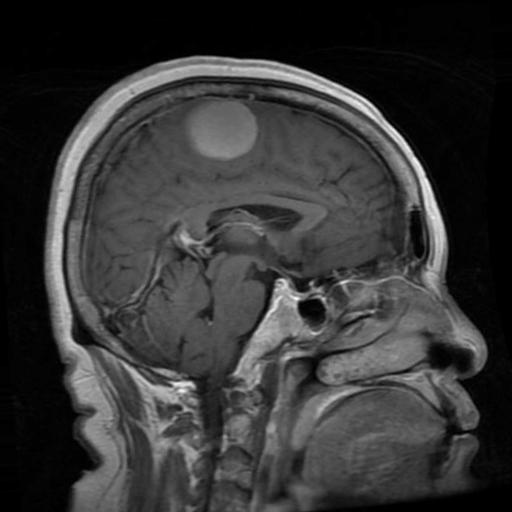
Label: meningioma